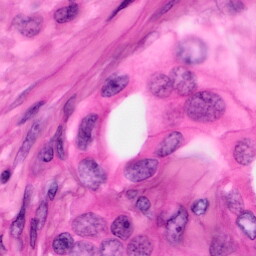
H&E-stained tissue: Pancreatic